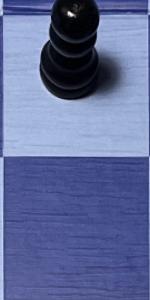
Label: Empty